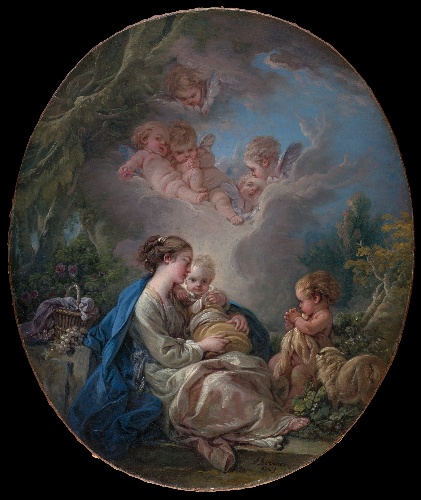
Title: Virgin and Child with the Young Saint John the Baptist and Angels
Artist: François Boucher
Artist bio: French, Paris 1703–1770 Paris
Date: 1765
Object type: Painting
Classification: Paintings
Medium: Oil on canvas
Dimensions: Oval, 16 1/8 x 13 5/8 in. (41 x 34.6 cm)
Department: European Paintings
Credit line: Gift of Adelaide Milton de Groot, in memory of the de Groot and Hawley families, 1966
Accession year: 1966
Repository: Metropolitan Museum of Art, New York, NY
Tags: Madonna and Child|Saint John the Baptist|Angels